Question: I'm trying to make a scatter plot to also represent the number of times a specific value occurs, the data set is quiet simple and looks somewhat like this:
'''
x = [555,..690,.., 300]
Y = [3,..3.5,.., 8.6]
'''
with Y having many repeated values
I used very simple code:
'''
plt.scatter(x, y, s=100, c= y, cmap='PiYG', marker='o', edgecolors='black', linewidth=1, alpha=0.7)
plt.colorbar();
'''
to have a output like this:

I realise with this, that I'm associating a specific colour for each value of Y, but instead I would like the colour bar to represent the number of times a certain value of Y is repeated.
Could someone please tell me how that would be possible?
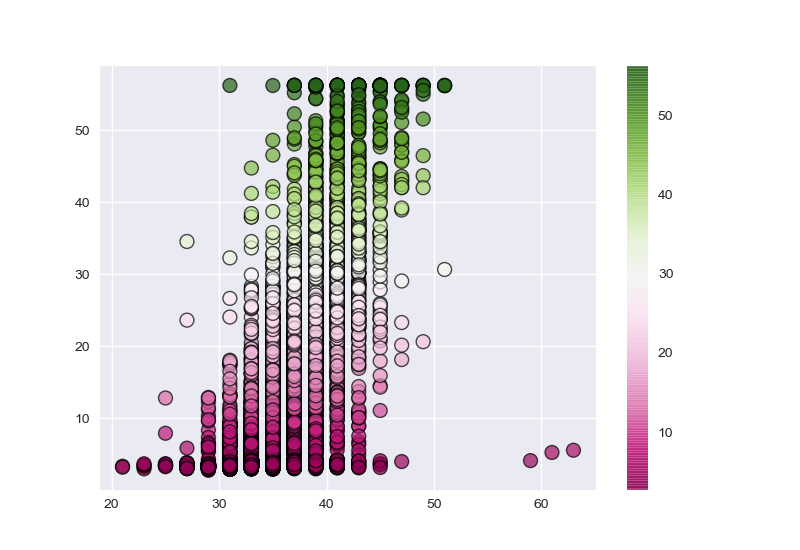
Answer: Looks like you're almost there! Consider computing the desired number of occurrences with the "np.unique" function.
Edit: the initial answer assumed y elements to be integer, let me adjust it for a more general case.
Here's a small example:
'''
# data
x = [0, 1, 2, 3, 4, 5]
y = [5.1, 5.1, 5.1, 6.2, 6.2, 7.3]
# compute the entry counts
import numpy as np
u,c = np.unique(y, return_counts=True)
# color according to the counts
color = [c[np.where(u==y[i])][0] for i in range(len(y))]
# plot the data (with the function you already used)
plt.scatter(x, y, s=100, c=color, cmap='PiYG', marker='o', edgecolors='black', linewidth=1, alpha=0.7)
plt.colorbar()
'''
<URL>